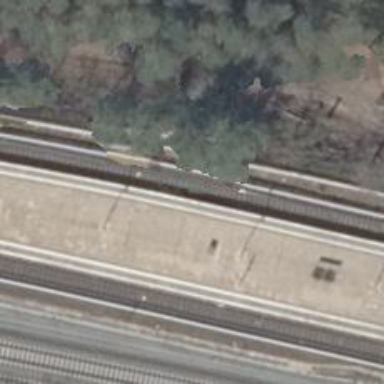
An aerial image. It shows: Railway signal.